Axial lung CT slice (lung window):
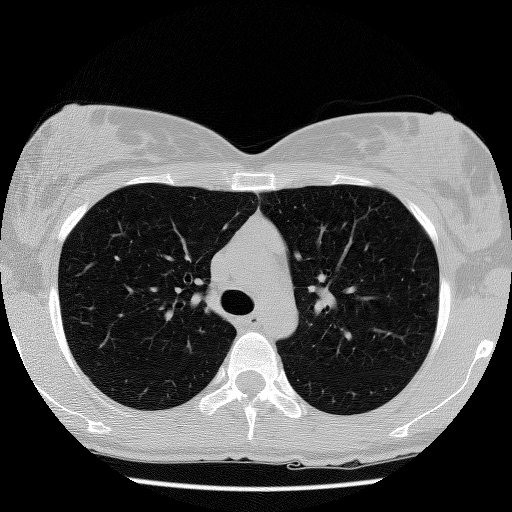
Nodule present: no